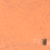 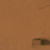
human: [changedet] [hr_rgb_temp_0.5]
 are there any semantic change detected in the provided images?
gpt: The small green area in the middle of the desert increased in size.